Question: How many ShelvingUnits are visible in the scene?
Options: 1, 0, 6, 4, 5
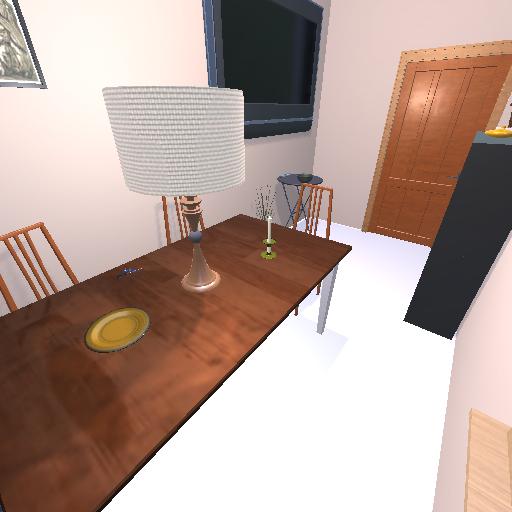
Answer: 1